Field crop: maize
Growth stage: 2
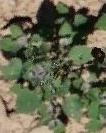
Species: chenopodium